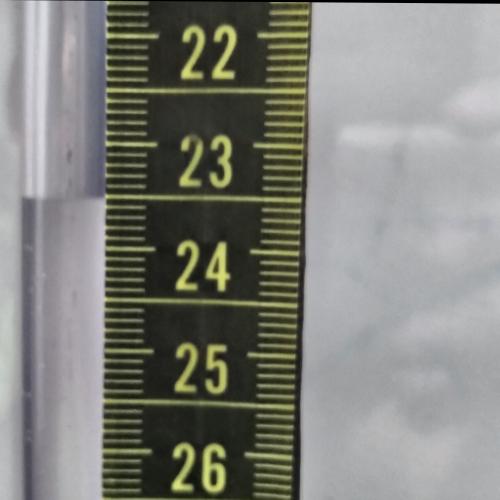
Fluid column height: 23.5 cm